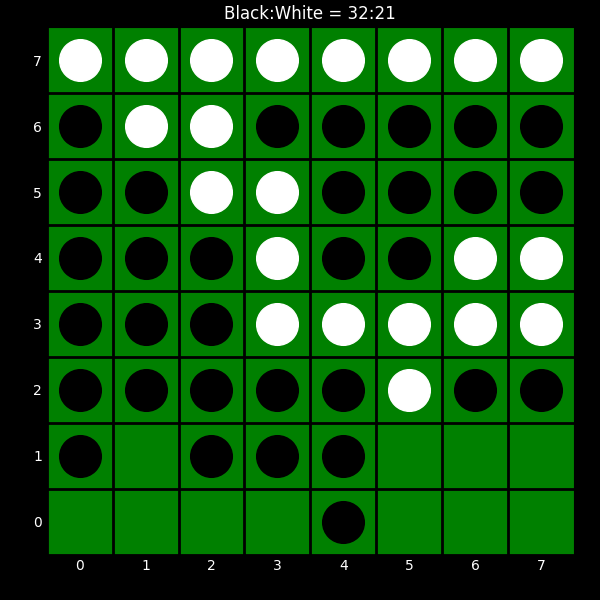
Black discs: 32
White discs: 21